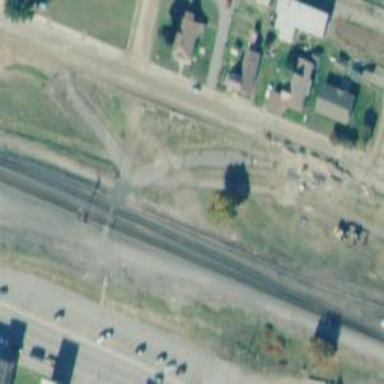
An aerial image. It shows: Railway siding for service.